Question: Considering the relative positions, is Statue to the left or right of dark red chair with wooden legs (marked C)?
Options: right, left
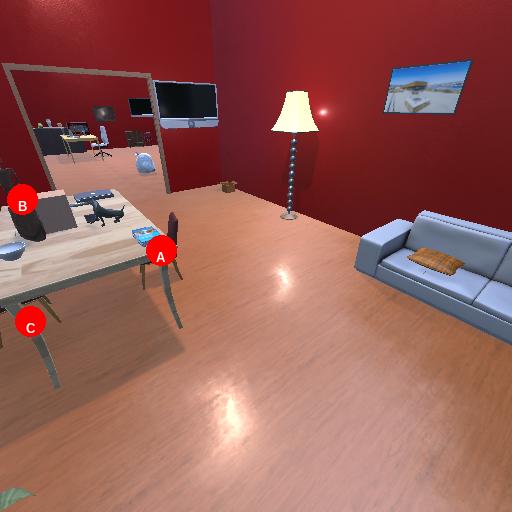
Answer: right